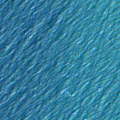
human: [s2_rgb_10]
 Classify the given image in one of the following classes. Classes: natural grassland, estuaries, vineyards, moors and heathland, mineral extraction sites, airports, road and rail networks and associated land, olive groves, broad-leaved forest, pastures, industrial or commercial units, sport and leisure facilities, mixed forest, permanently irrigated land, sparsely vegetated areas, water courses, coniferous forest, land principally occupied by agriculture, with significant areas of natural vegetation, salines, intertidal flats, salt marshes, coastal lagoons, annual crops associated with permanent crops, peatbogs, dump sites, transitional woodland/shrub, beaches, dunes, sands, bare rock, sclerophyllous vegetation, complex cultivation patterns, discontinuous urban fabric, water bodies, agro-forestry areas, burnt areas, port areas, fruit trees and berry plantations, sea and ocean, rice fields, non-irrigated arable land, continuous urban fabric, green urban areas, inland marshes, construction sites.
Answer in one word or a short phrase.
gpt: sea and ocean